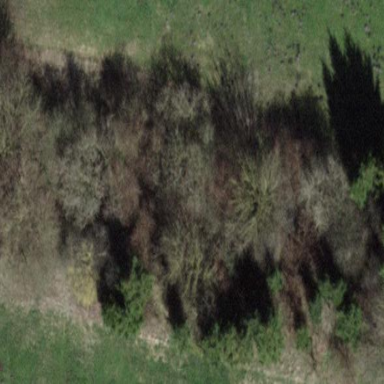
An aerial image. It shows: Patch of scrub vegetation.